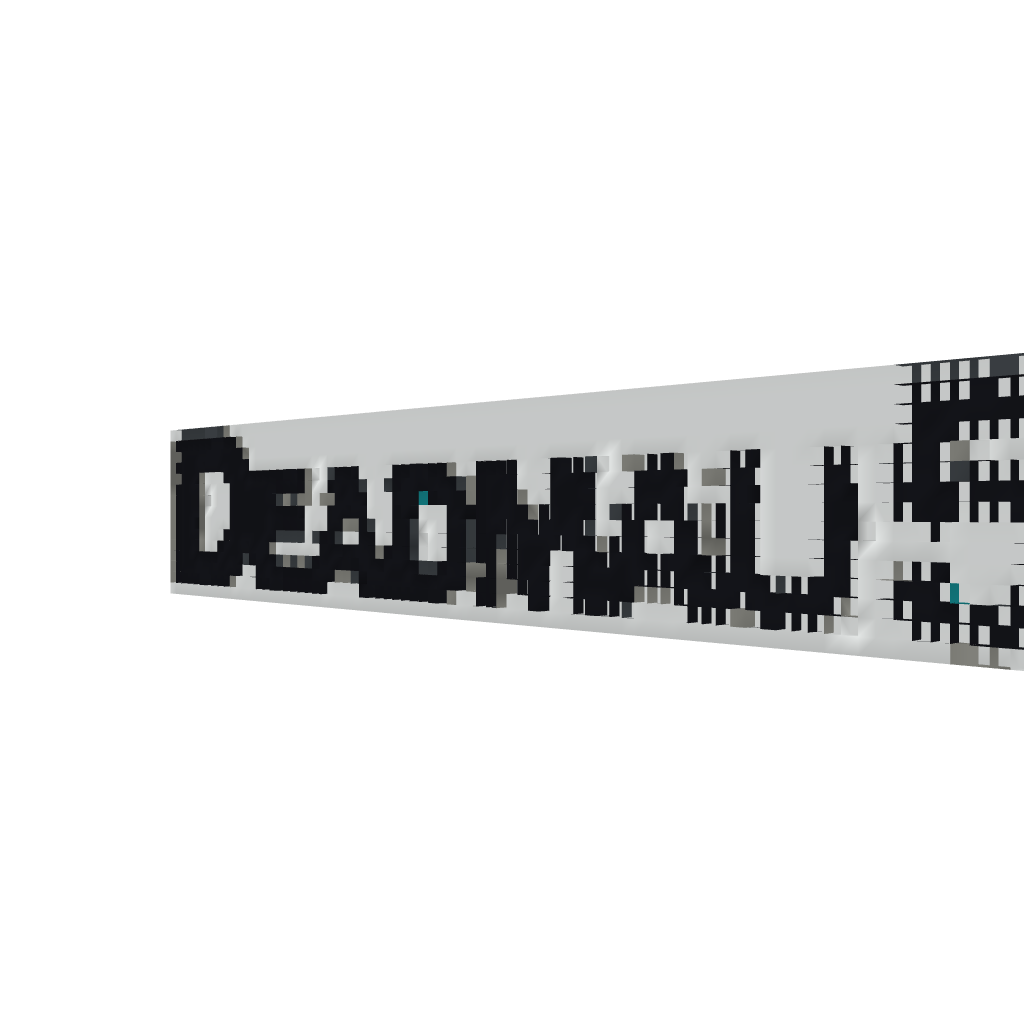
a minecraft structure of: Deadmau5 Name